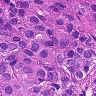
Metastatic tissue present: yes